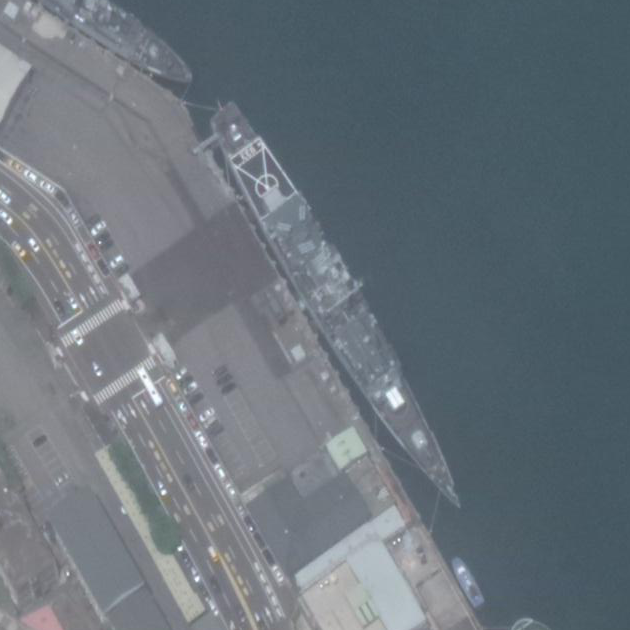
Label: Kidd-class_destroyer